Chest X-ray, PA view. Patient: 30 years old, sex M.
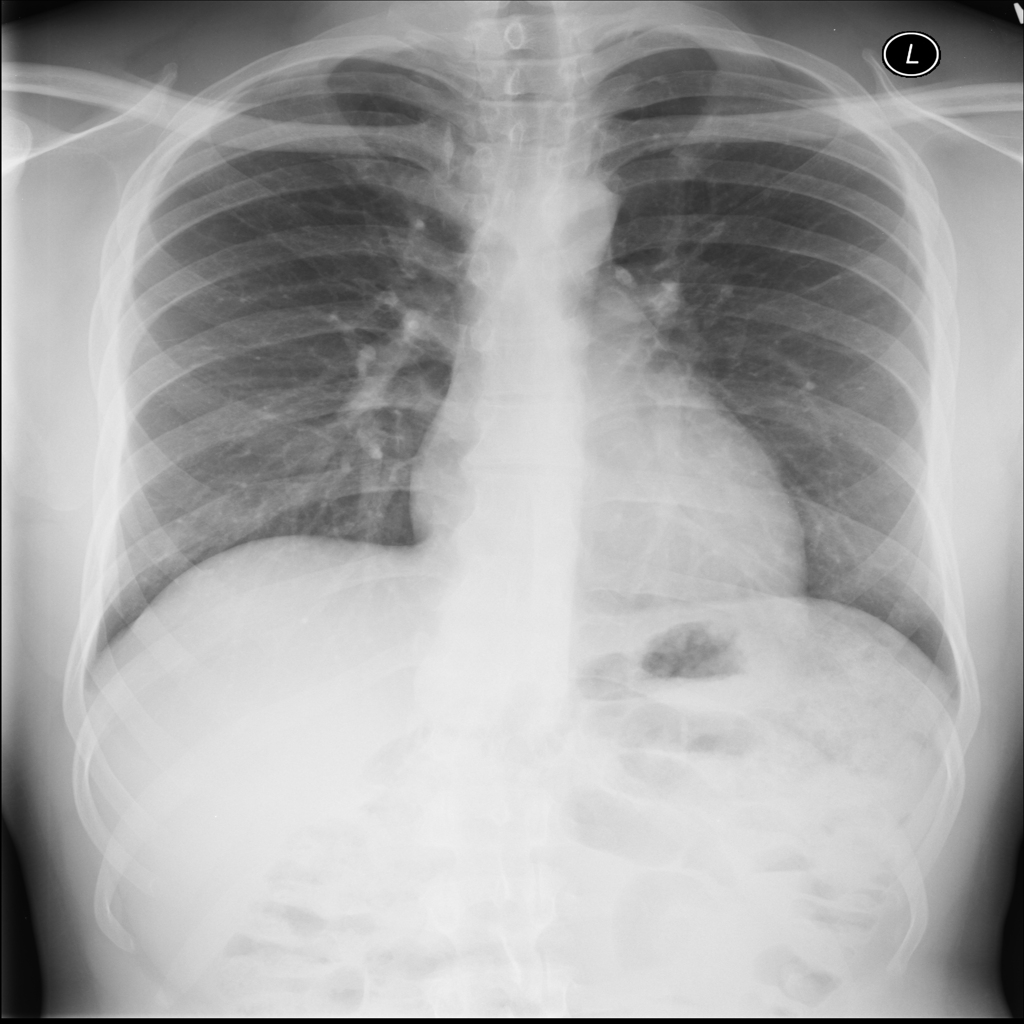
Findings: No Finding